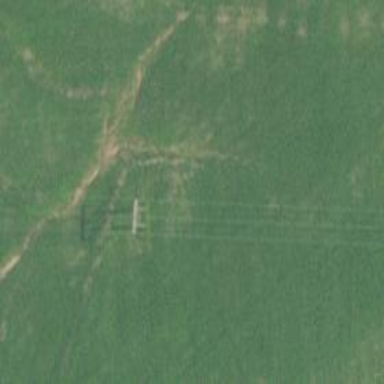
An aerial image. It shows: H-frame designed tower for power lines.